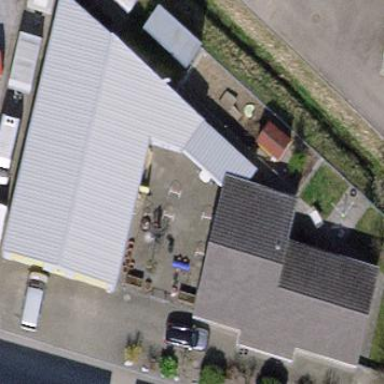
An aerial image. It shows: Industrial building.